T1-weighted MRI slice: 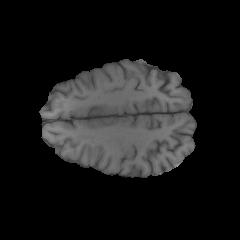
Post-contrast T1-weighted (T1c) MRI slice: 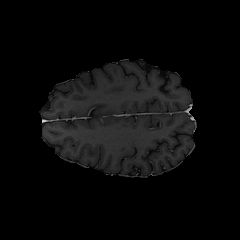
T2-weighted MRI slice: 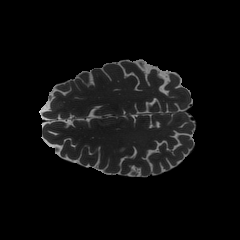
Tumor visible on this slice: no